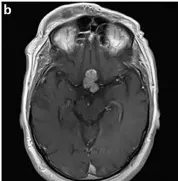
MRI of the pituitary sarcoma arising from a pituitary adenoma. Axial.
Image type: radiology (mri)